Interaction volume radius: 5 \u00c5
Interaction volume height: 15 \u00c5
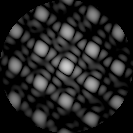
Disorder parameter: 0.04651